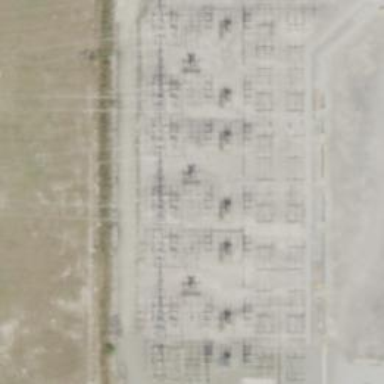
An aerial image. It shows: Switch for power supply.